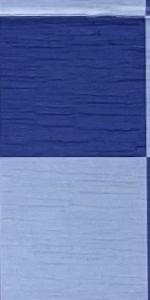
Label: Empty